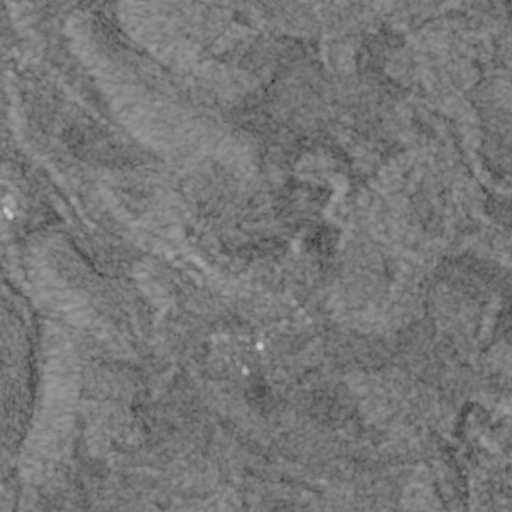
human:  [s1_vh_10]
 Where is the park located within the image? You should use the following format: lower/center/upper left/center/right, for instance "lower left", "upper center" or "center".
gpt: The park is located in the lower center of the image.
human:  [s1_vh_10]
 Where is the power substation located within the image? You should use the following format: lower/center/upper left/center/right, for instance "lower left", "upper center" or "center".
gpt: The power substation is located in the upper left of the image.
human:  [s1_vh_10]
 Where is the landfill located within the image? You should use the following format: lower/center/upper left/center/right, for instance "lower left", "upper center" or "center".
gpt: There is no landfill in the image.

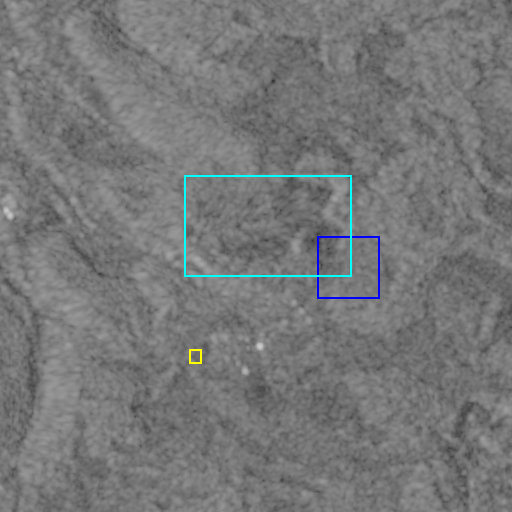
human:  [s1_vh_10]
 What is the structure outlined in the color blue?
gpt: The structure outlined in blue is a crop field.
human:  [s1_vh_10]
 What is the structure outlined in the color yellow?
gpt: The structure outlined in yellow is a park.
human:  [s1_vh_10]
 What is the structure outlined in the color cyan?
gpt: The structure outlined in cyan is a quarry.
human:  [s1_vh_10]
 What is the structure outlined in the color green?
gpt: There is no green outline.